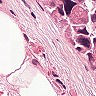
Metastatic tissue present: yes